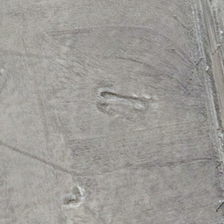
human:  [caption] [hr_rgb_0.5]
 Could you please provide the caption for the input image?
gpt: a road is near a piece of bareland .

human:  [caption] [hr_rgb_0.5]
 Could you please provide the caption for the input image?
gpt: a road is near a piece of bareland .

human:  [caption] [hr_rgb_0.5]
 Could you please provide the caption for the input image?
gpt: a road is near a piece of bareland .

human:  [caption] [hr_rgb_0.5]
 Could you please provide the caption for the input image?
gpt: a road is near a piece of bareland .

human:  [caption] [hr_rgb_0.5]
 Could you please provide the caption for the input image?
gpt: a road is near a piece of bareland .